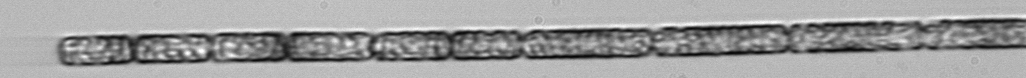
Label: Dactyliosolen_fragilissimus